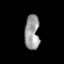
Tissue: prostate
Cell type: Fibroblasts
Senescence score: 0.8051
Nuclear area (px): 501
Mean DAPI intensity: 154.898